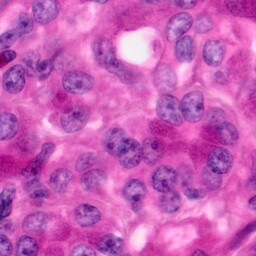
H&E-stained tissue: Pancreatic